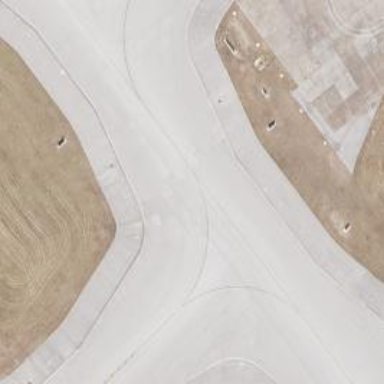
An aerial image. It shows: Asphalt taxiway at the airport.